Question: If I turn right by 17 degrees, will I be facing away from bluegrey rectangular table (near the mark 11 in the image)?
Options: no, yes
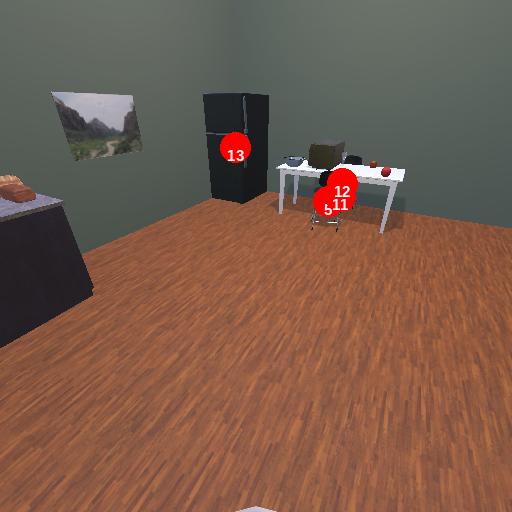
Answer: no